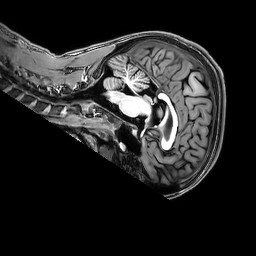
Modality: T1w
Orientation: sagittal
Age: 14
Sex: male
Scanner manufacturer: philips
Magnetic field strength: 3 T
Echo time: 0.0038 s